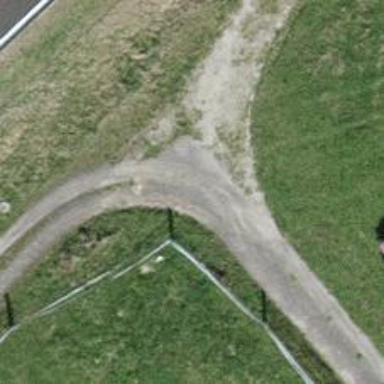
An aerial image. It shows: Track with grade 1 quality.